Field crop: maize
Growth stage: 1
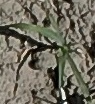
Species: sorghum